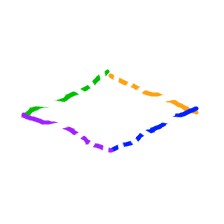
Shape: rhombus